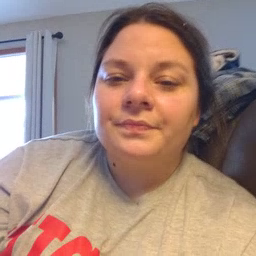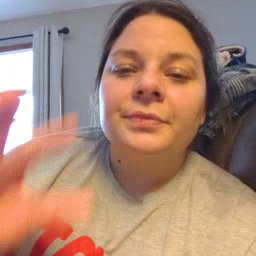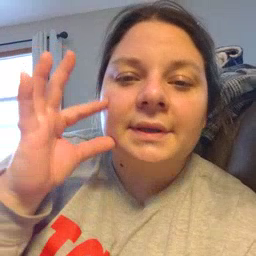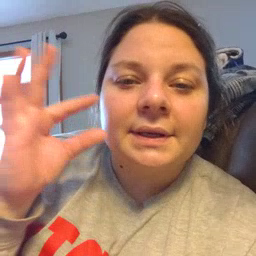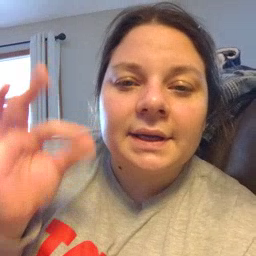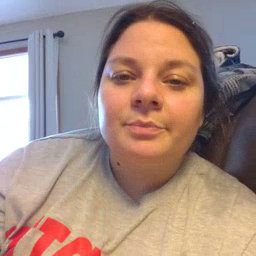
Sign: kitty